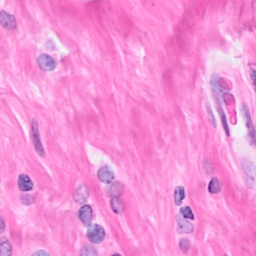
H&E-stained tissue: Breast